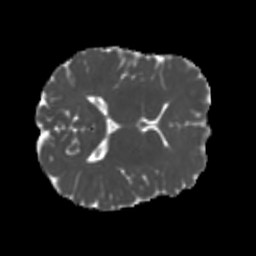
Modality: MD
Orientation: axial
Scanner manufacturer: siemens
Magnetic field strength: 3 T
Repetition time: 4 s
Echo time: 0.0594 s